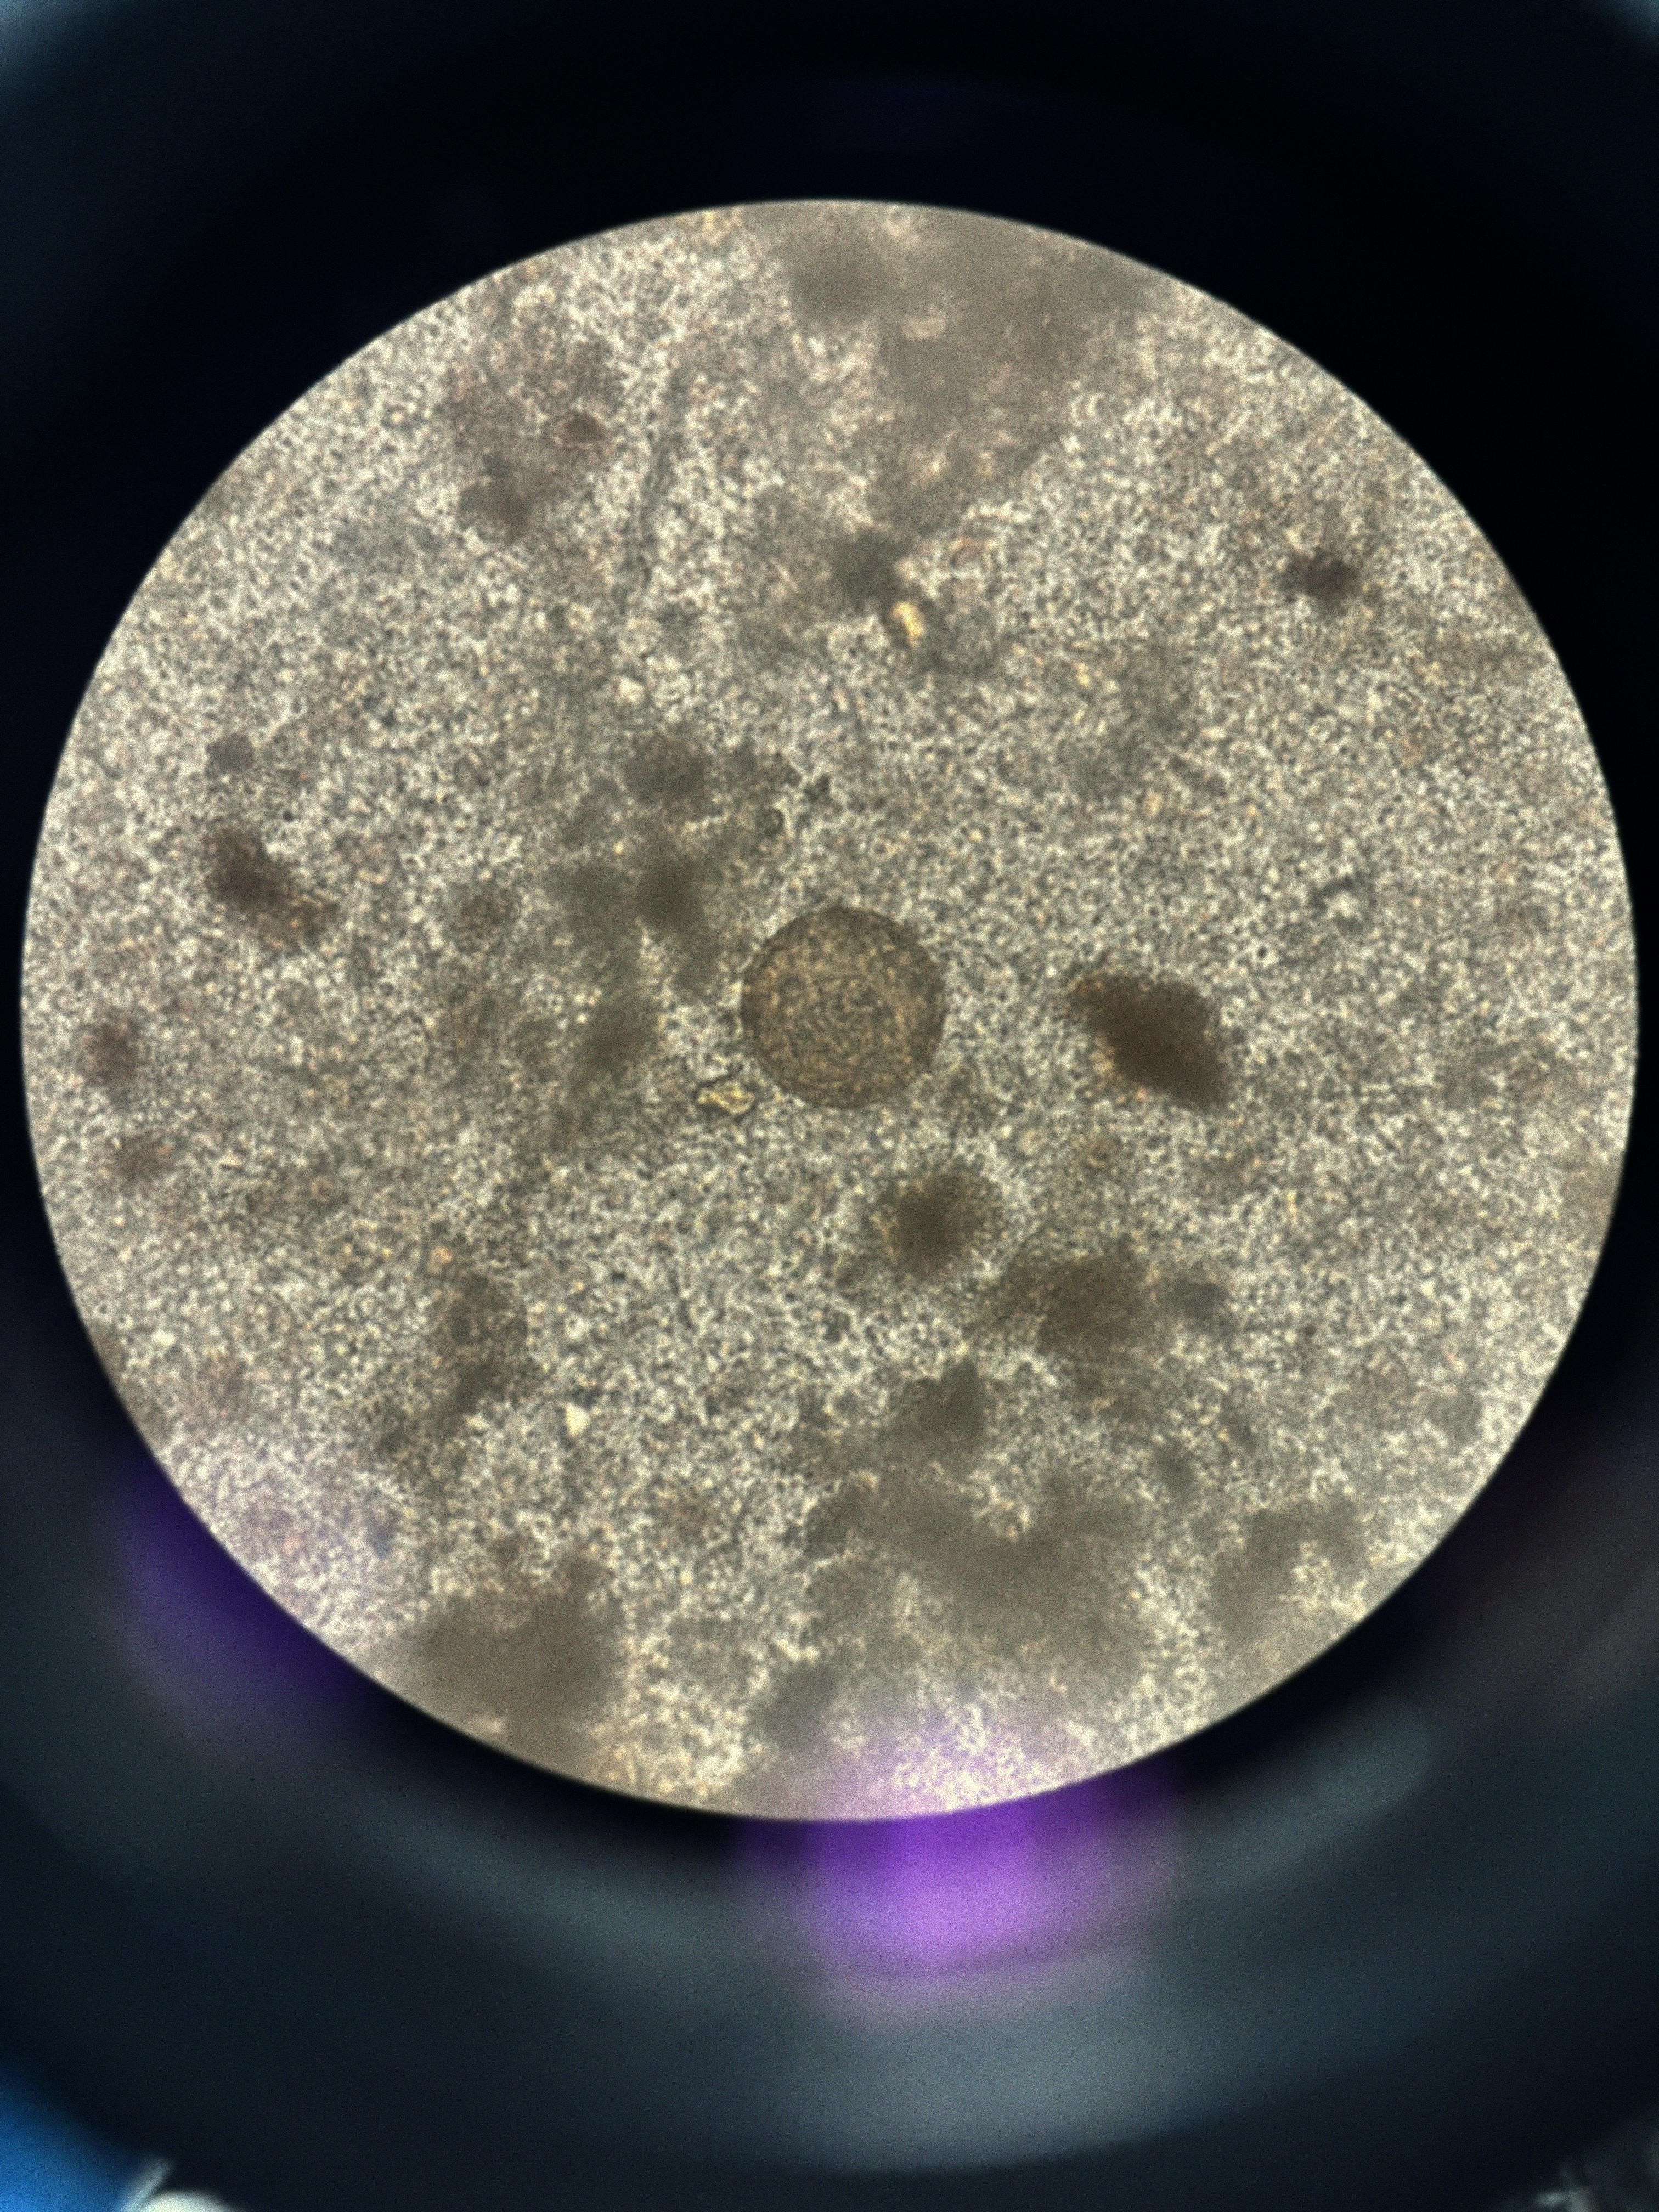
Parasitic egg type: Hymenolepis diminuta